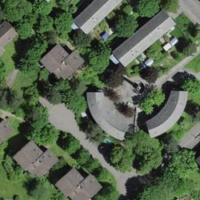
EUNIS habitat code: 55
Species observed at this site:
Tropaeolum majus